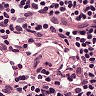
Metastatic tissue present: no